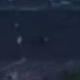
Vehicle type: Motorcycle